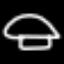
Label: mushroom